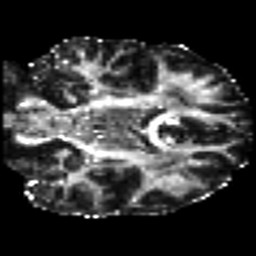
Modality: FA
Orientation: coronal
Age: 23
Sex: male
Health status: ill
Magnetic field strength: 3 T
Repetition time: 9 s
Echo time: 0.093 s